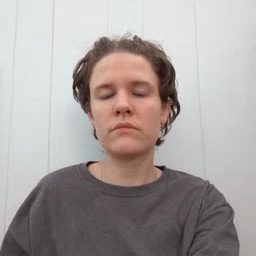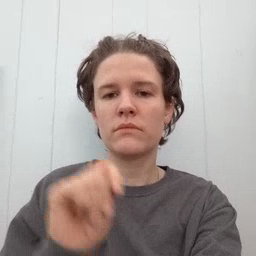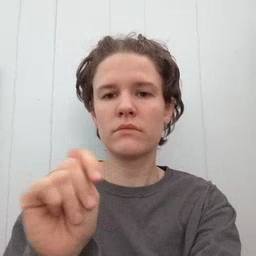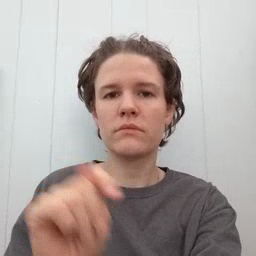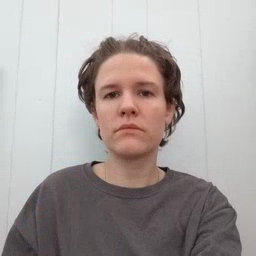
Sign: potty